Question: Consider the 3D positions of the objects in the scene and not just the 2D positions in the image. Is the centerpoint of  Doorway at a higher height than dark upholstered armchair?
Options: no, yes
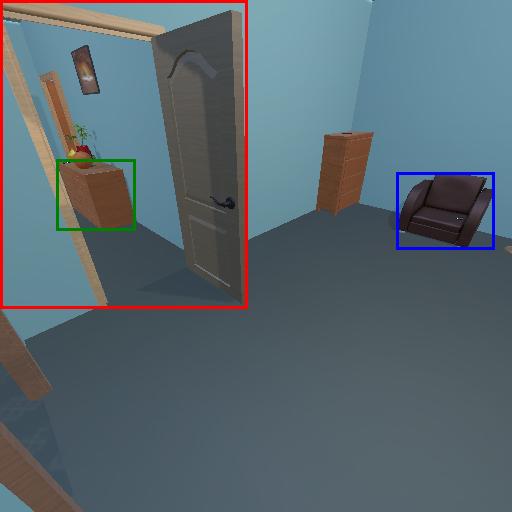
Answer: no